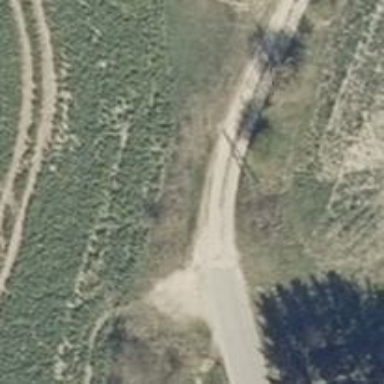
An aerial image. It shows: Service road.